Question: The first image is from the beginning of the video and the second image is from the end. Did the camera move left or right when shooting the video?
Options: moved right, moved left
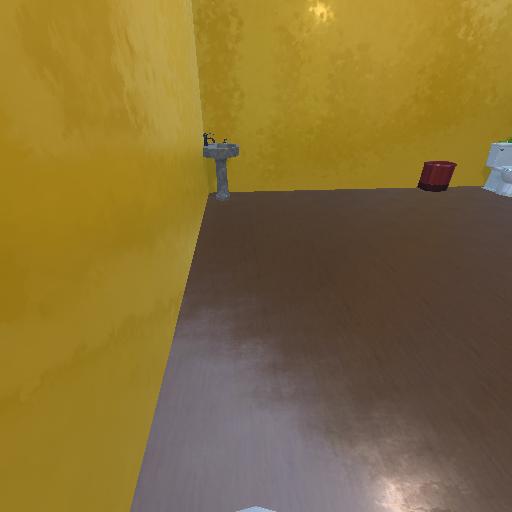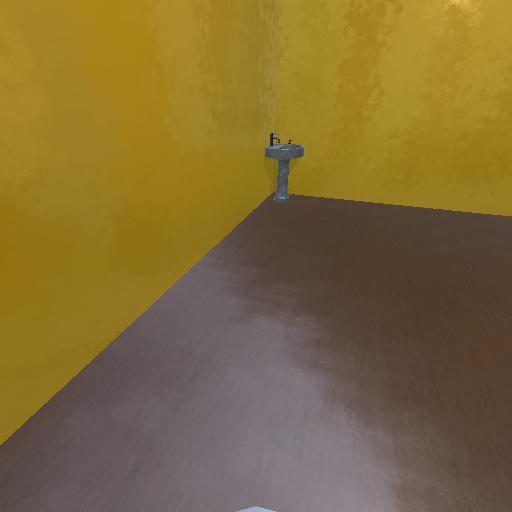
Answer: moved right